Group 1:
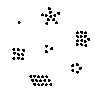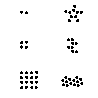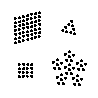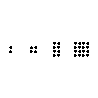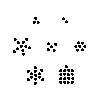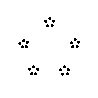
Group 2:
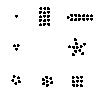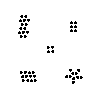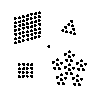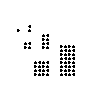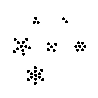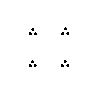
Rule separating the two groups: The collection of dot clumps has the same numerical property as each of the dot clumps vs. not so.
Concepts: nesting, recursion, self-reference
Author: Aaron David Fairbanks